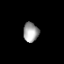
Tissue: prostate
Cell type: T cells
Senescence score: 0.3241
Nuclear area (px): 288
Mean DAPI intensity: 162.899